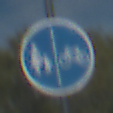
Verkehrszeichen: GetrennterRadUndGehwegRadwegRechts
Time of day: Midday
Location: Outdoor (Special)
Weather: PartlyCloudy
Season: NotSpecified
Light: Natural